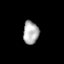
Tissue: lung
Cell type: Epithelial cells
Senescence score: 0.2432
Nuclear area (px): 352
Mean DAPI intensity: 175.432